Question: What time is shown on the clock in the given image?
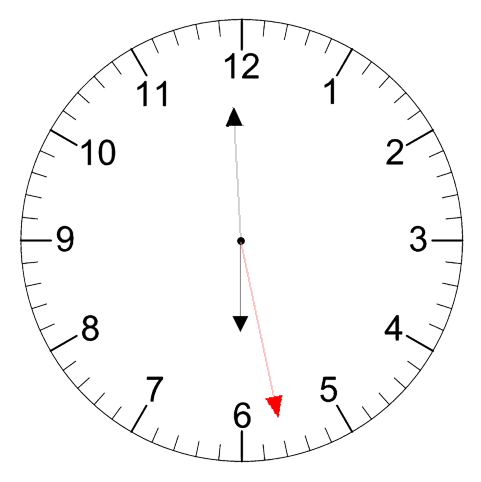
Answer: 05:59:28